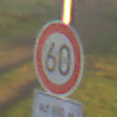
Verkehrszeichen: Geschwindigkeit60
Zusatzzeichen unten: LaengeEinerStrecke5
Umgebung: Outdoor, Nature
Tageszeit: SunriseSunset
Wetter: Clear
Licht: Natural
Jahreszeit: NotSpecified
Kontrast: HighContrast